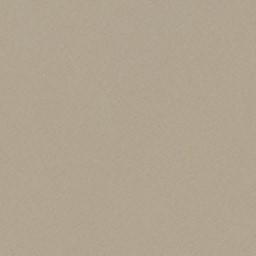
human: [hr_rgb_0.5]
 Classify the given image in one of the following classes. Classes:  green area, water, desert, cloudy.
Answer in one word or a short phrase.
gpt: desert